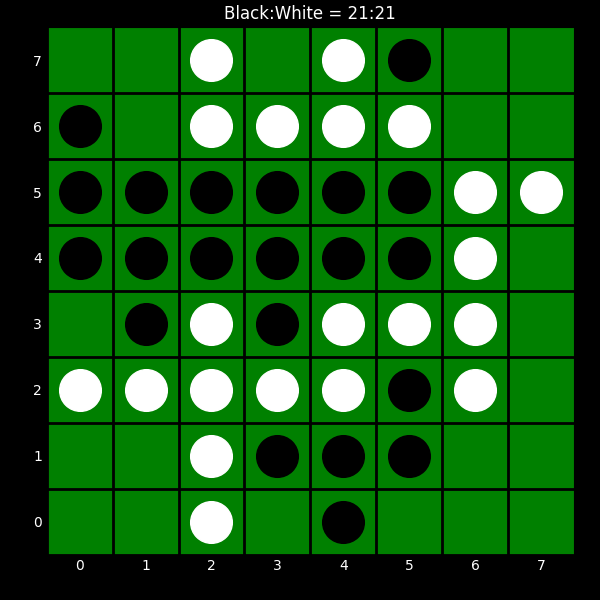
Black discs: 21
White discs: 21